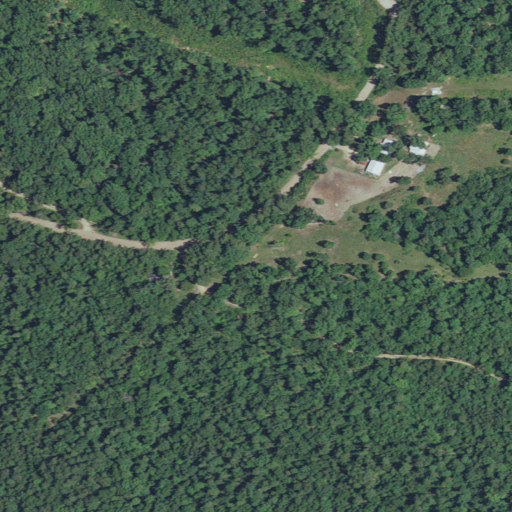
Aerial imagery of mountain in Missouri named Hammack Hill containing deciduous forest, open development, mixed forest, shrub, and medium intensity development